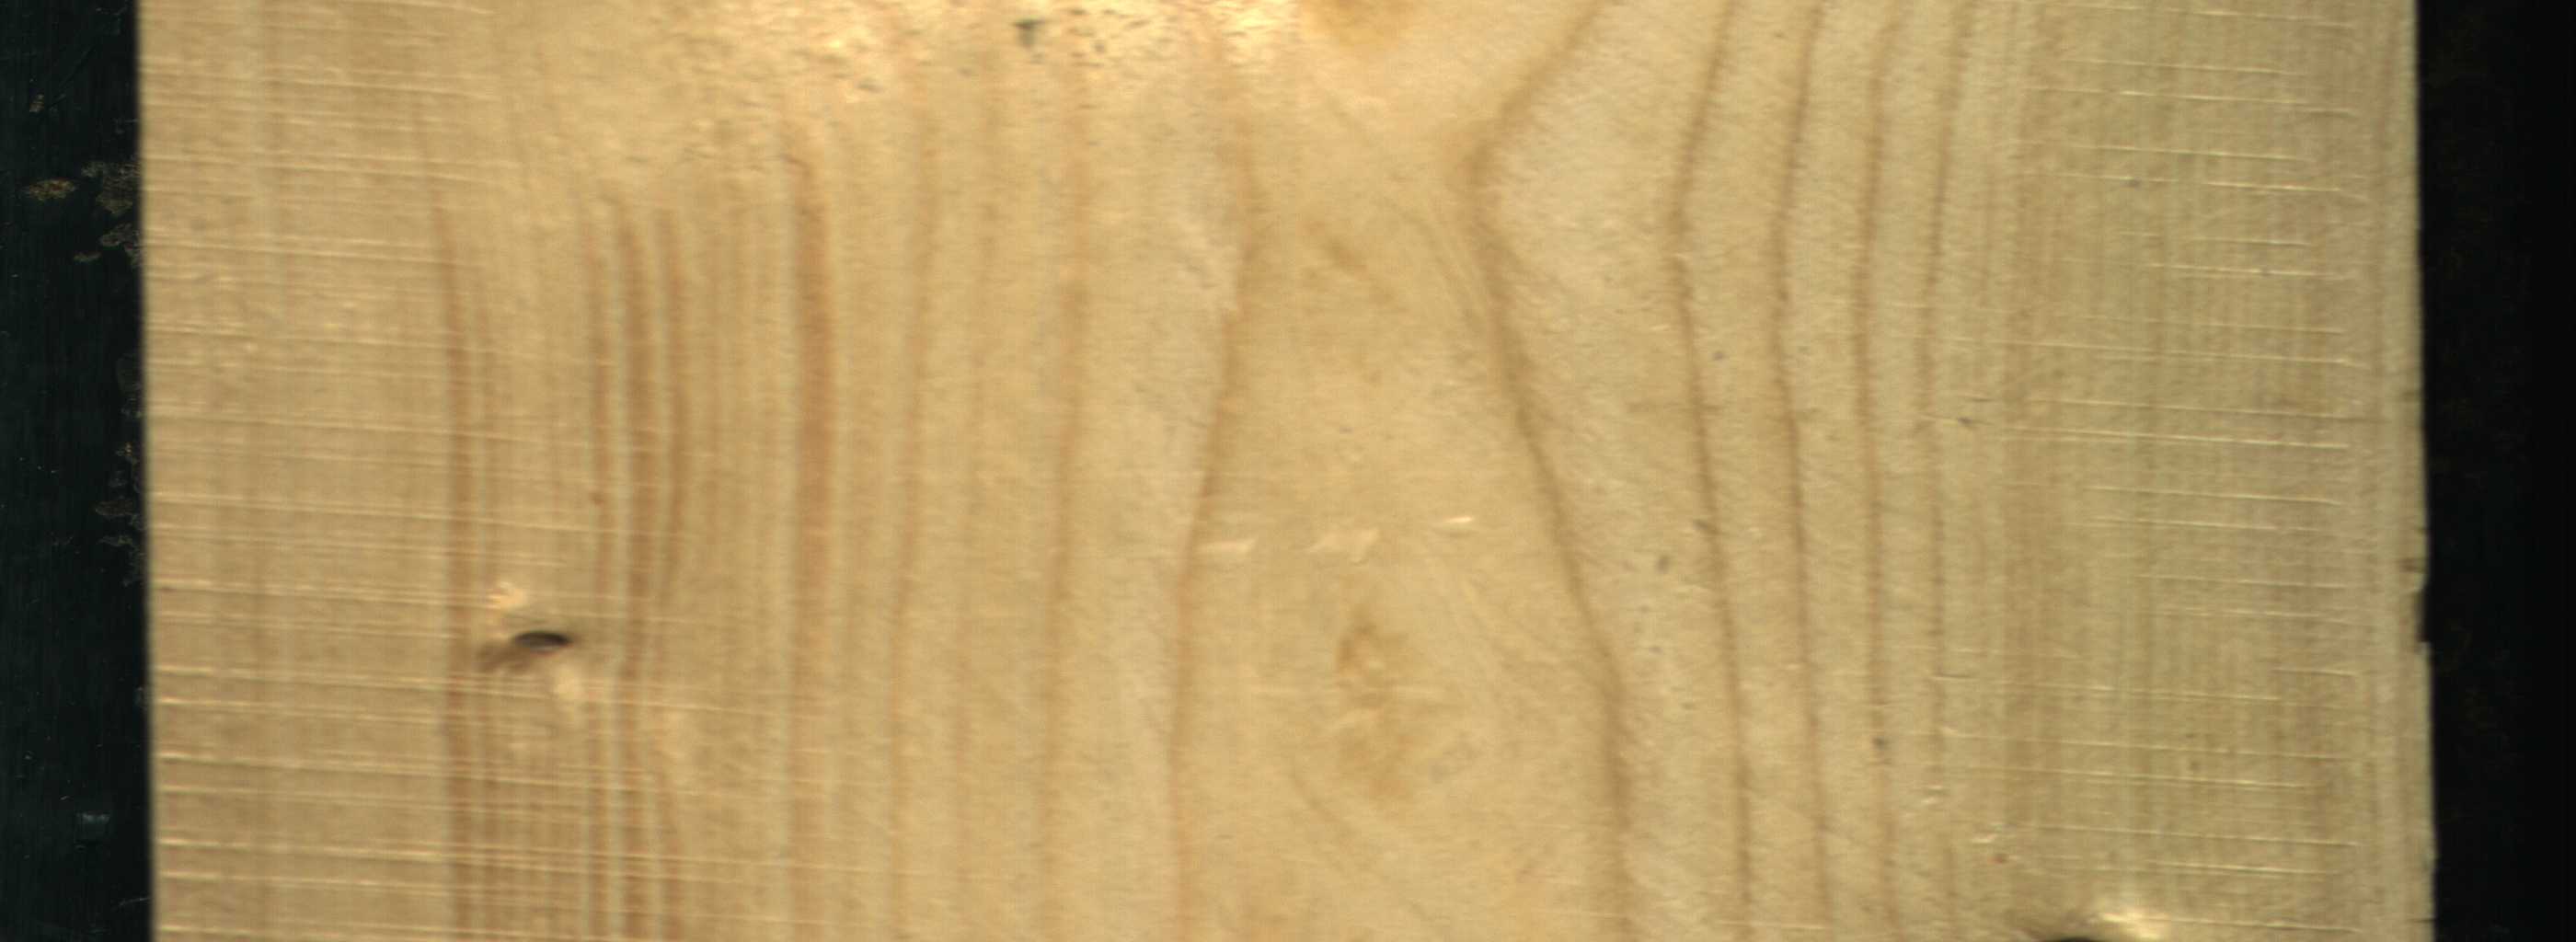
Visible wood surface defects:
Live_Knot